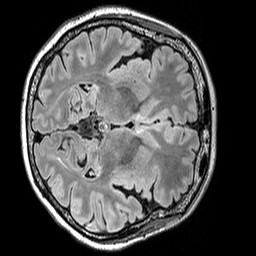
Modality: FLAIR
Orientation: axial
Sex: female
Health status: ill
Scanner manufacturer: siemens
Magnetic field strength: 3 T
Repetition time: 5 s
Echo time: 0.388 s